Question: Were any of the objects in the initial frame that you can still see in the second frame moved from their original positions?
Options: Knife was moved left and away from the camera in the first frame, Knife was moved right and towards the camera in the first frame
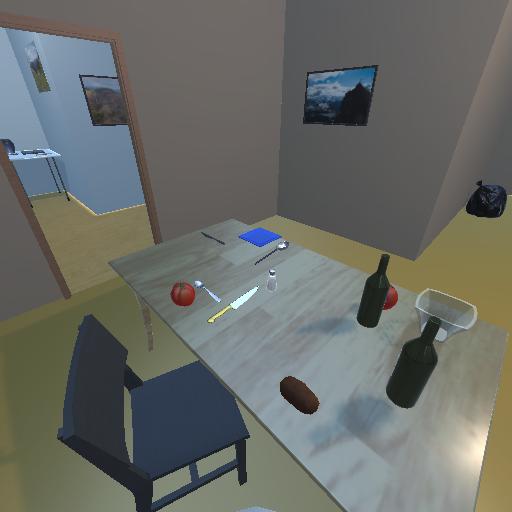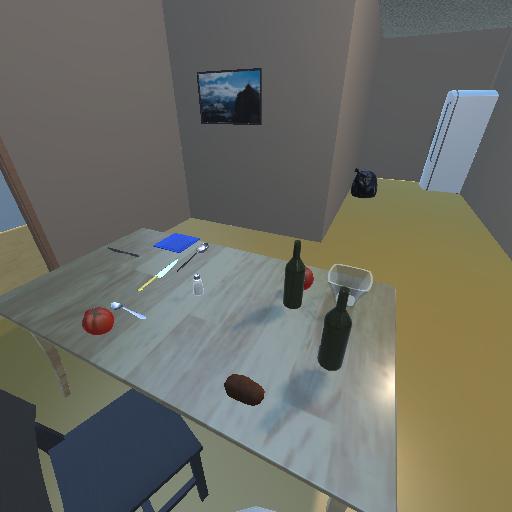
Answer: Knife was moved left and away from the camera in the first frame